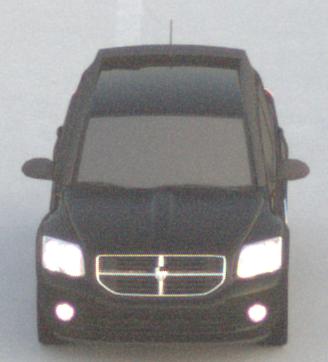
Make: Dodge
Model: Caliber 1.8
Detailed model: Caliber
Model produced from: 2006/06
Model produced until: 2009/03
Doors: 5
Color: black
Road condition: dry road
Daytime: sunrise or sunset
Contrast: low contrast